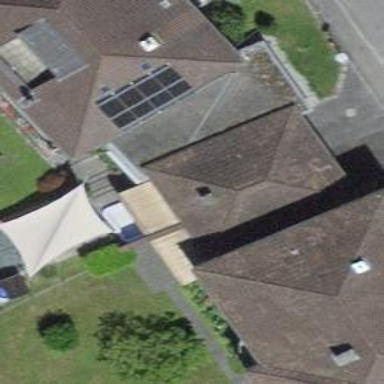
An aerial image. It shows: Garage.